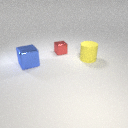
large yellow rubber cylinder in front of small red metal cube